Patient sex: M
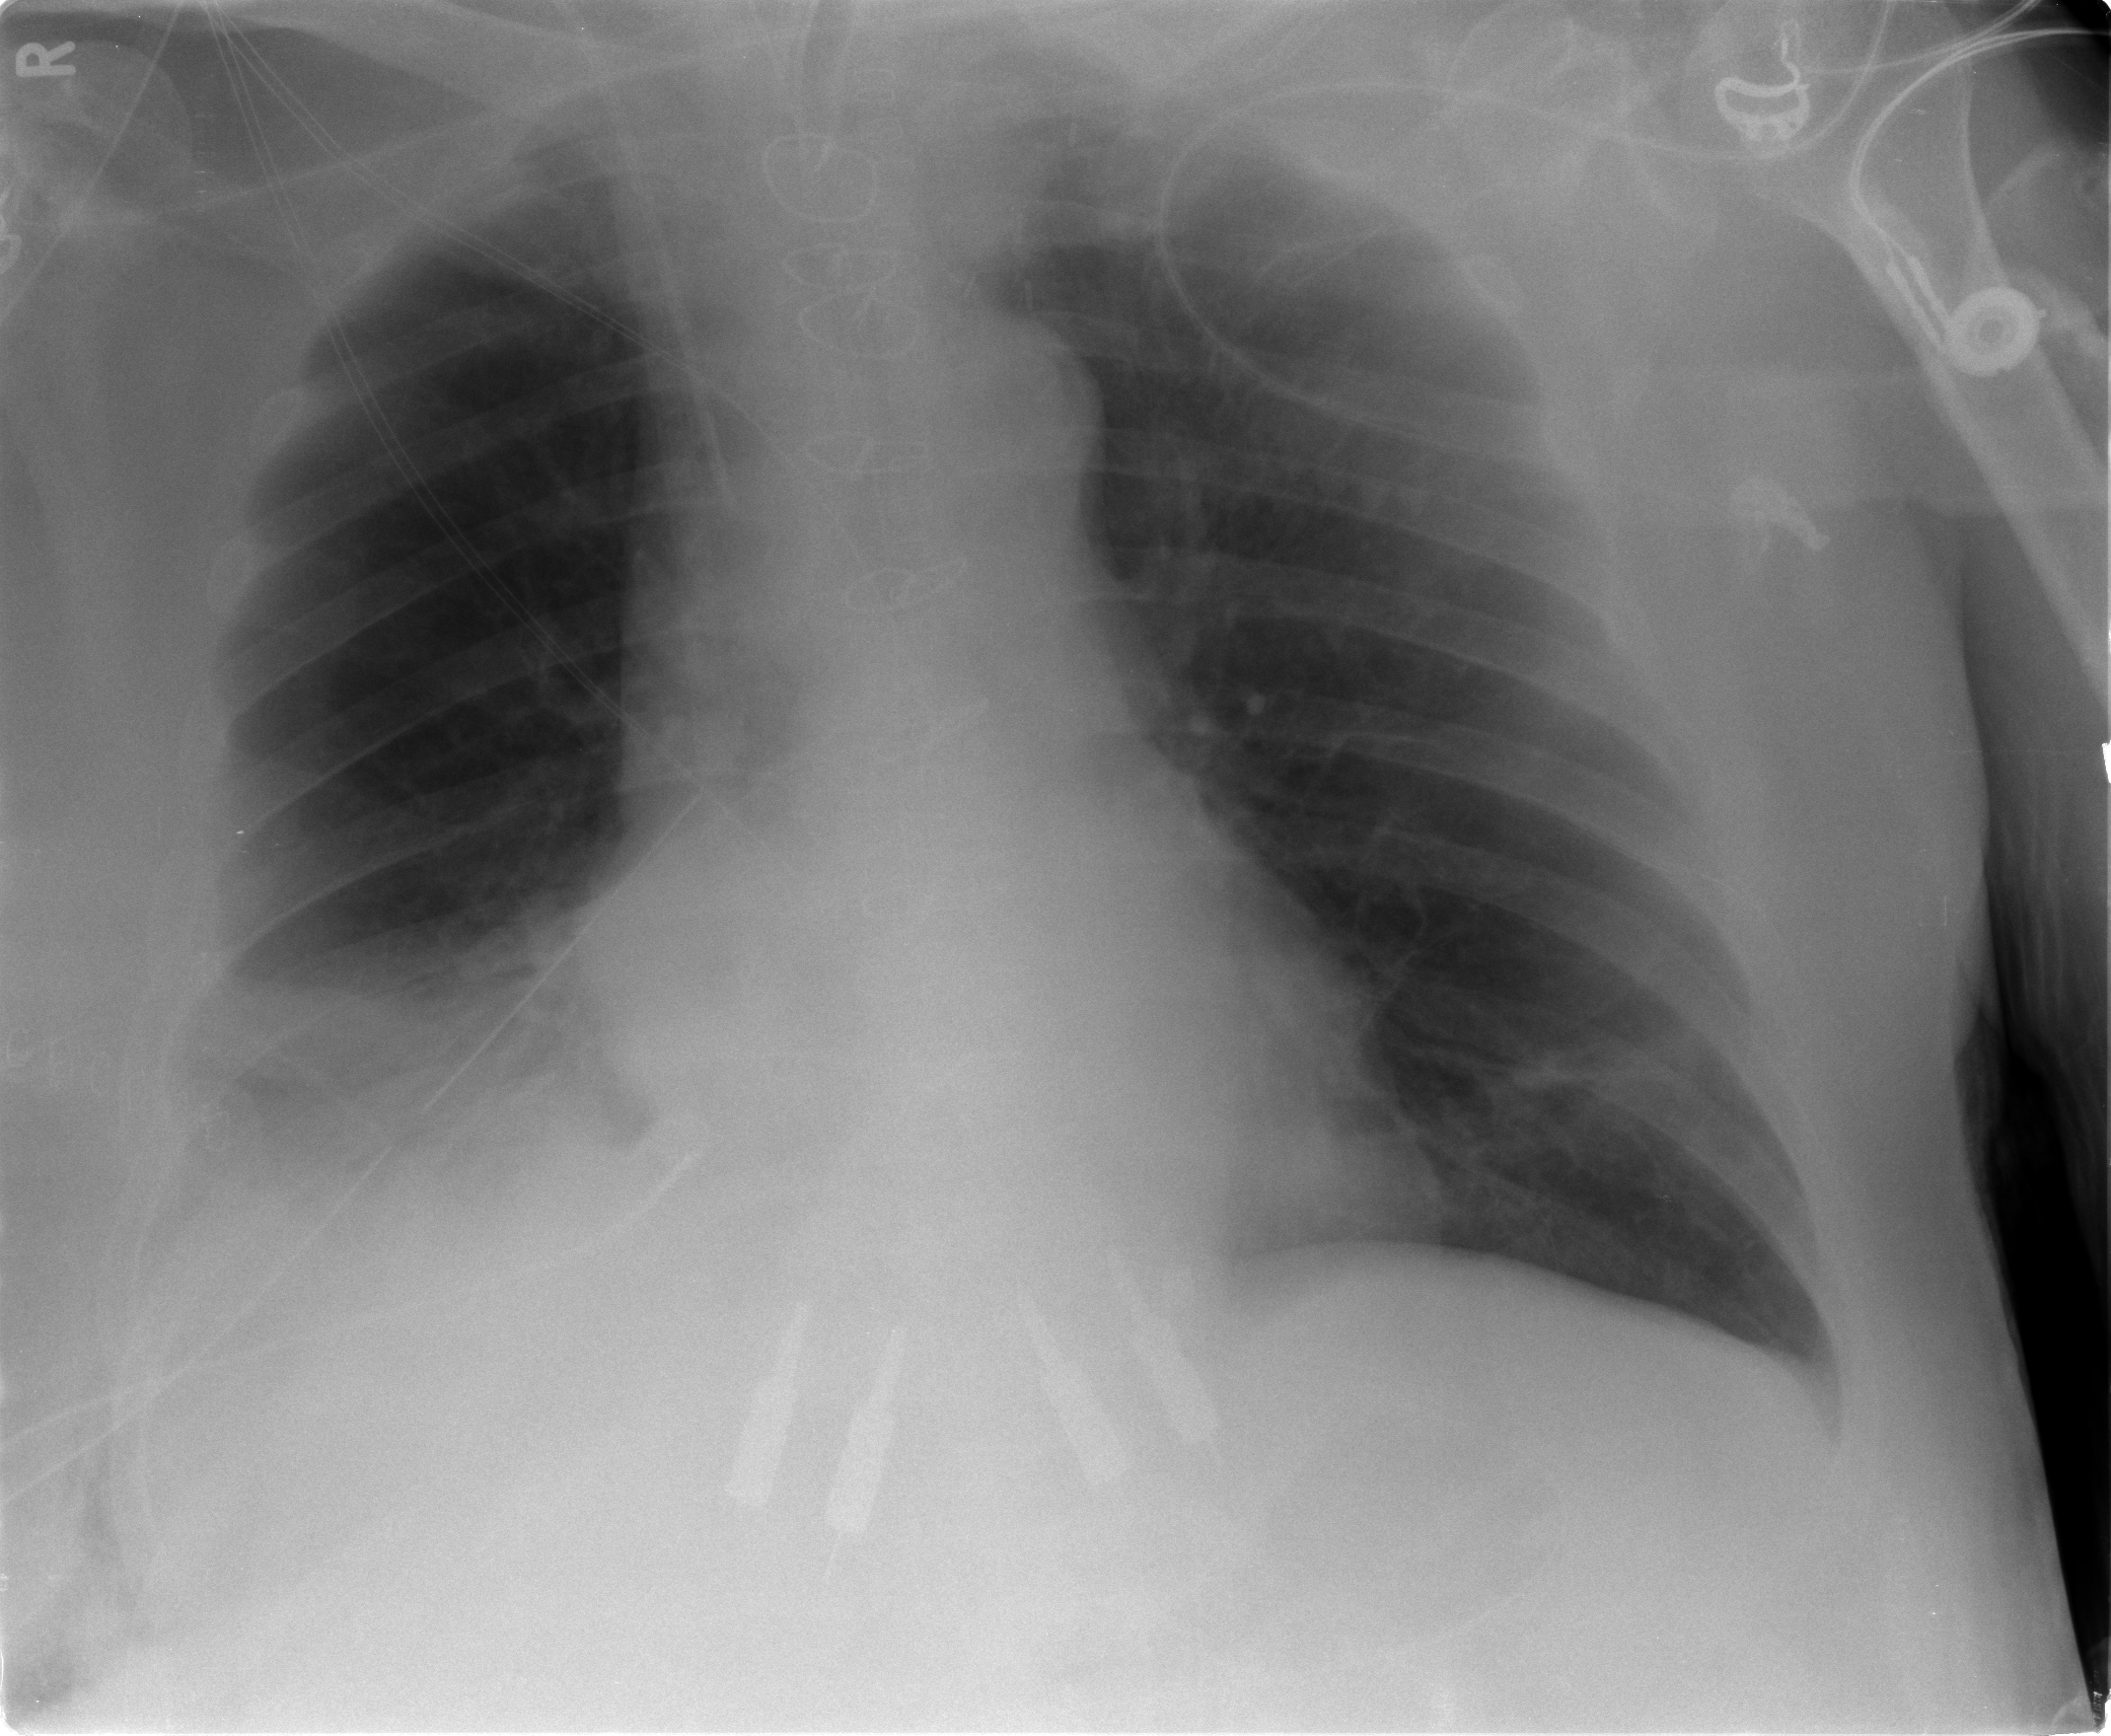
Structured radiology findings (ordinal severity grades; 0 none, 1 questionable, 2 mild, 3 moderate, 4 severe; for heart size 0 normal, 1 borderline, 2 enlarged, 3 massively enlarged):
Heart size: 0
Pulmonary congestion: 0
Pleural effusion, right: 2
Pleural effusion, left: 0
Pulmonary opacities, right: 0
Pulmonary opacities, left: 0
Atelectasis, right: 2
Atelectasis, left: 1